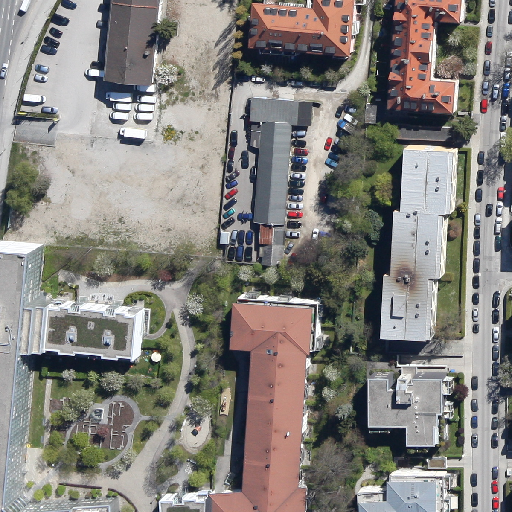
Referring expression: vehicle